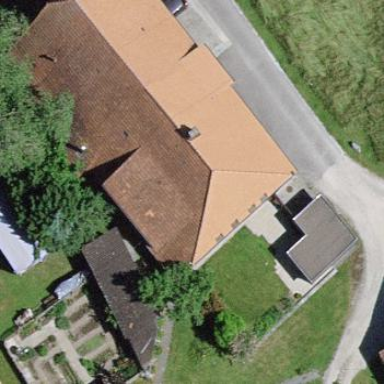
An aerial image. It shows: Farm building.